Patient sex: F
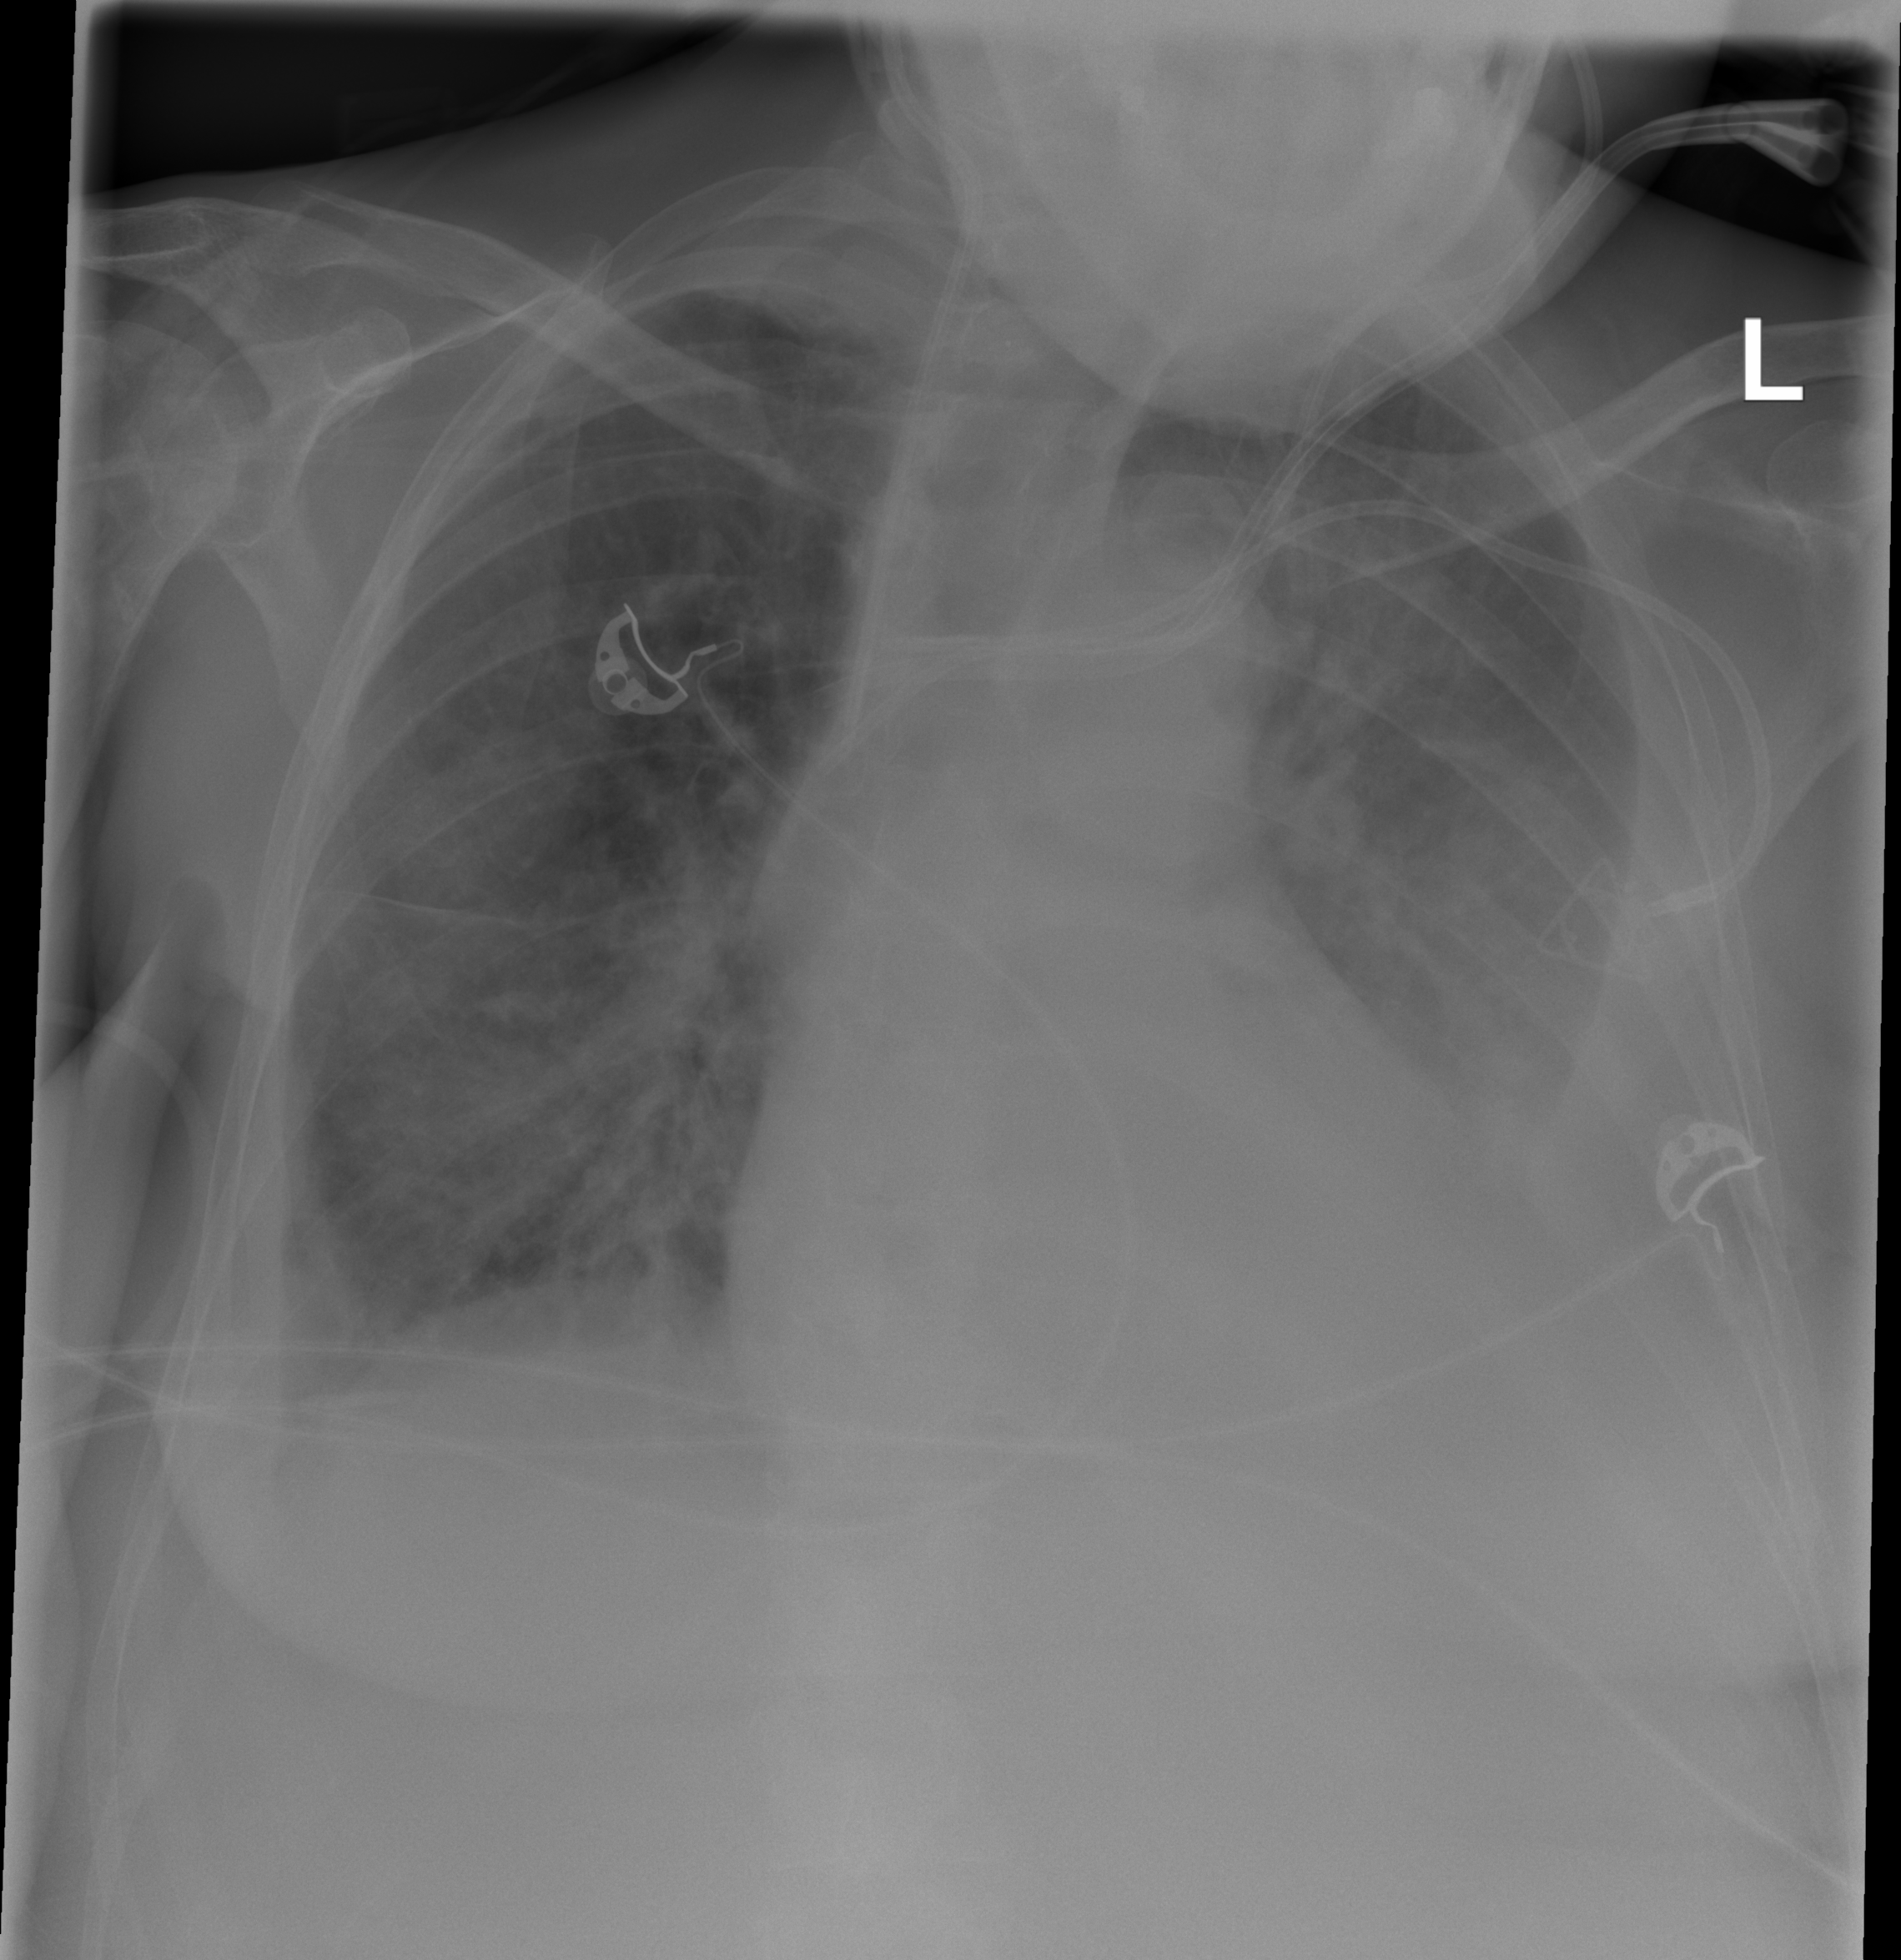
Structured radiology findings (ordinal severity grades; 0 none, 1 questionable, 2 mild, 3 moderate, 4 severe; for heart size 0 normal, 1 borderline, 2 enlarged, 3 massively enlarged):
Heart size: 0
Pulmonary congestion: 3
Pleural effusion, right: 2
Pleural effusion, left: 3
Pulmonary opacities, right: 2
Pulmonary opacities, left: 0
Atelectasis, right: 1
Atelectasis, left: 1